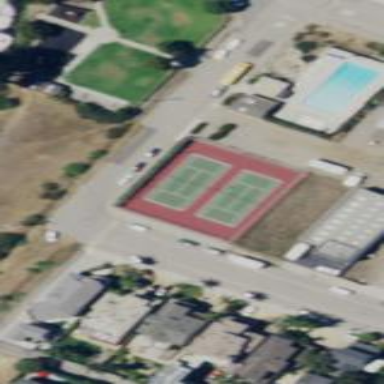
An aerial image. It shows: Asphalt tennis court.